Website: bh-photo
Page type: customer-info-address
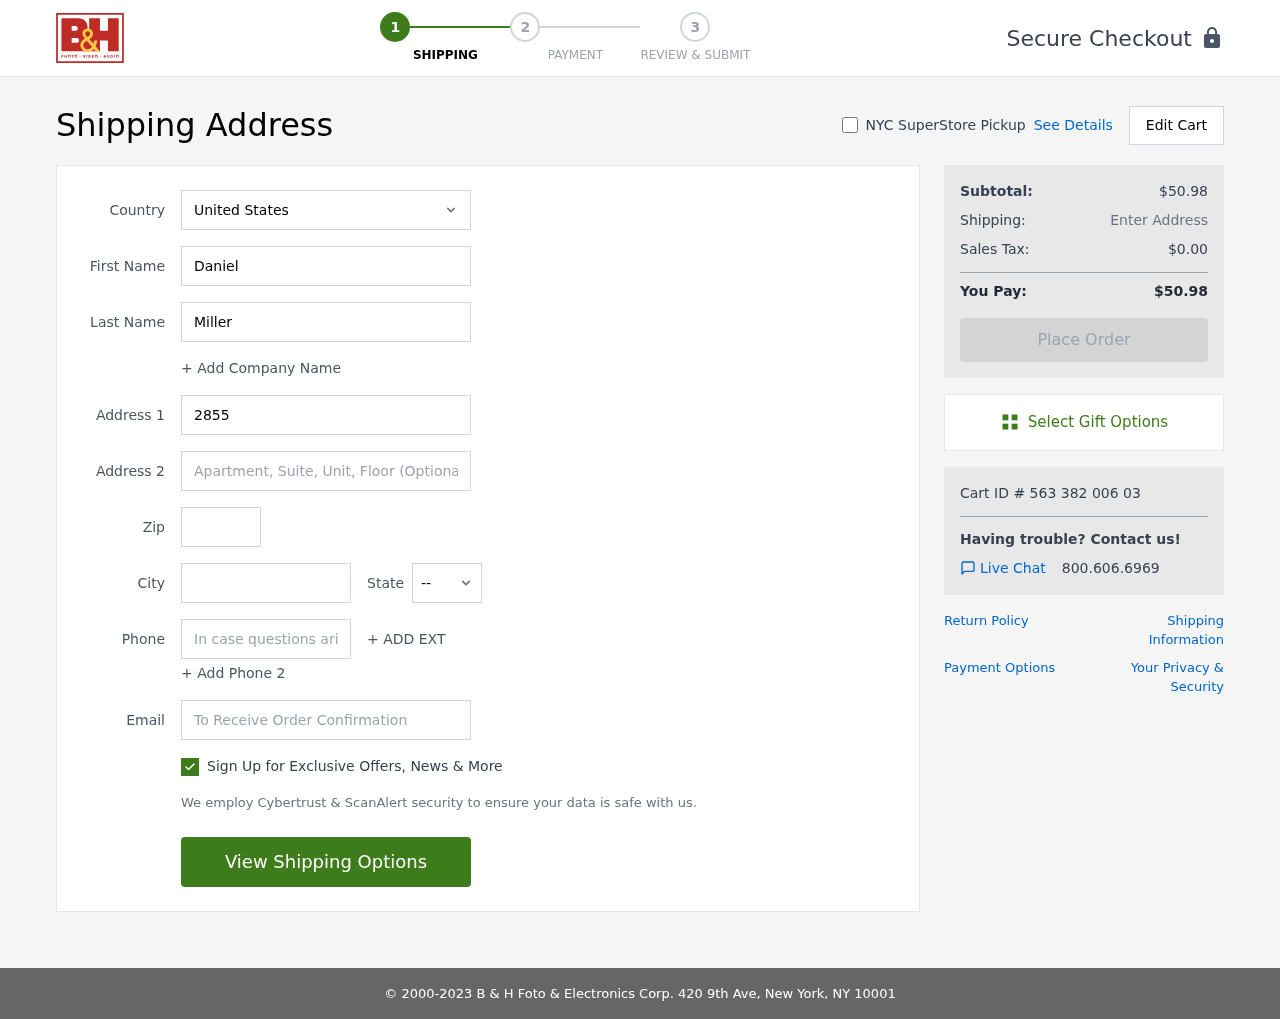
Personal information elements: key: PII_CITY
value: Barnesville
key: PII_COUNTRY
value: United States
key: PII_EMAIL
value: daniel.miller@gmail.com
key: PII_FIRSTNAME
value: Daniel
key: PII_LASTNAME
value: Miller
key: PII_PHONE
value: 9934868072
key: PII_POSTCODE
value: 94538
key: PII_STATE_ABBR
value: GU
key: PII_STREET
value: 2855 Mcclure Lock
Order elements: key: ORDER_SUBTOTAL
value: $50.98
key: ORDER_TAX
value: $0.00
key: ORDER_TOTAL
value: $50.98
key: ORDER_ID
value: Cart ID # 563 382 006 03